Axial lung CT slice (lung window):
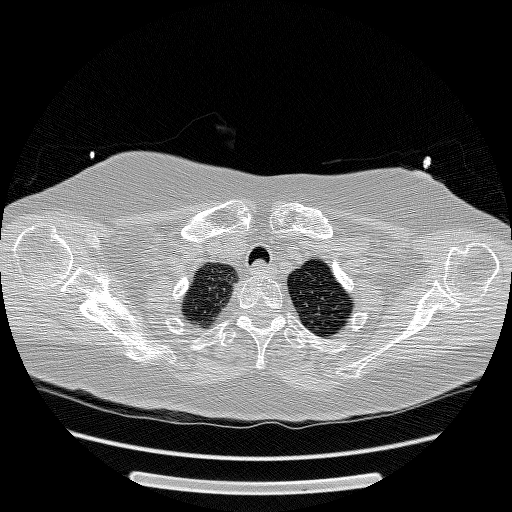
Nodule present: no